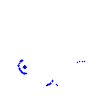
Particle: proton